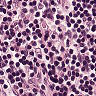
Metastatic tissue present: no